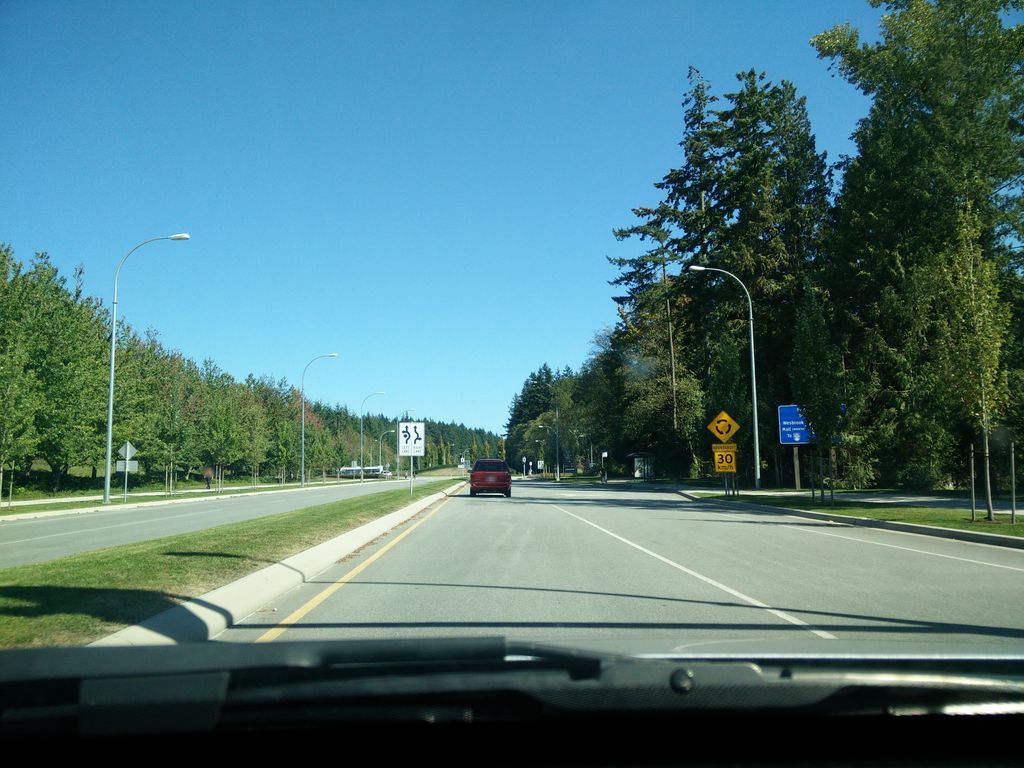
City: vancouver